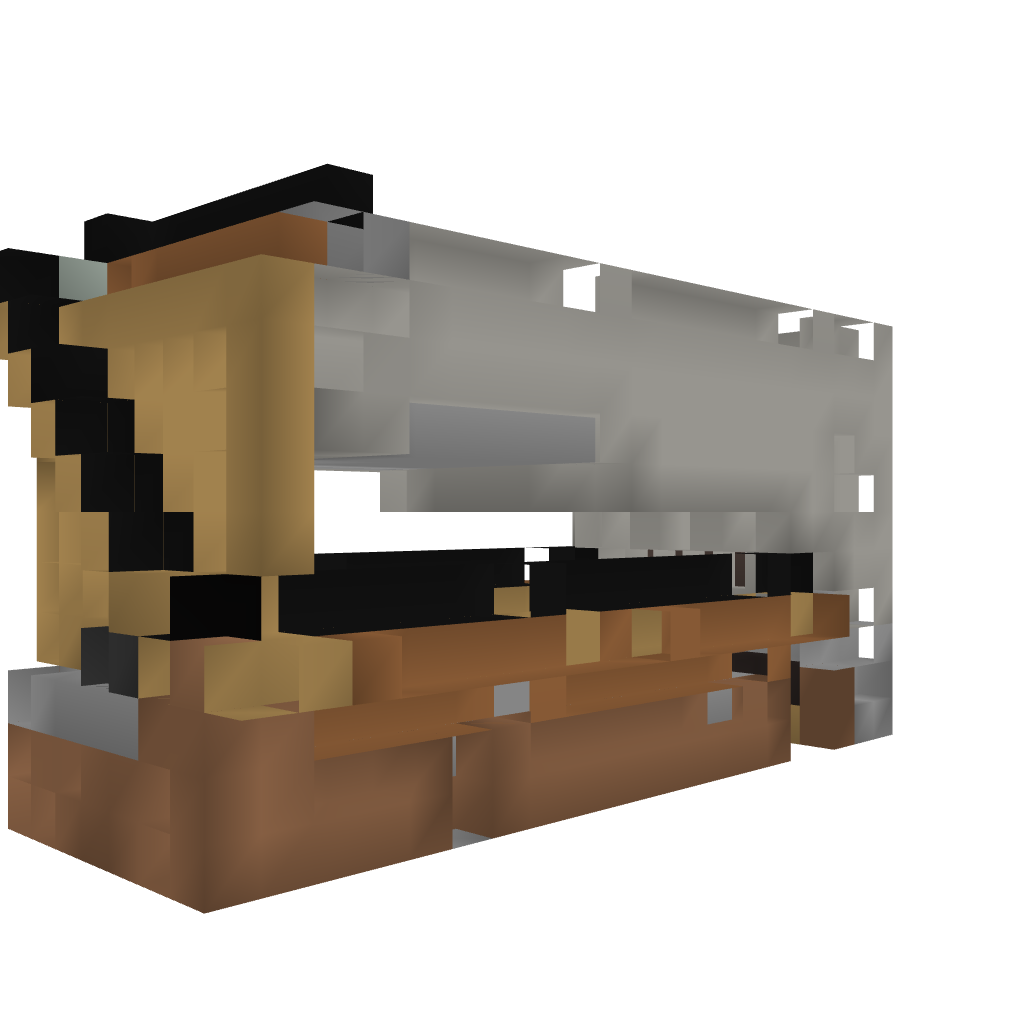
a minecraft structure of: Pig Farm